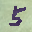
Label: 5